Question: I'm somewhat at a loss as what to do with my development environment. Anytime I open up a solution Visual Studio is prompting me to install "ASP.NET Web pages with Razor syntax 1.0".
If I ignore the prompt and continue into the solution the only thing that appears to not work is intellisense within razor views. Not the end of the world but it is starting to get annoying having this message appear when moving from solution to solution.
I have tried:
- - -
Any suggestions on what I can try next?

So, after uninstalling all tools related to visual studio and and visual studio sp1 I re-installed visual studio and service pack1. I went to install MVC3 and the installation failed.
From, there I cleared pretty much every temp file / directory on my machine and tried the web platform installer. Again, it failed.
From there, I tried installed the RTM of MVC3 and the installation was successful: <URL>
After finally getting MVC3 installed I was able to install the tools update and I'm back up and running....good way to waste 4 hours of time....blah...
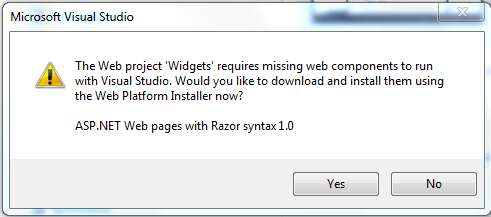
Answer: > Any suggestions on what I can try next?
I would attempt a Visual Studio 2010 reinstall after uninstalling ASP.NET MVC 3 and WebPages. Then install ASP.NET MVC 3 from the standalone installer.